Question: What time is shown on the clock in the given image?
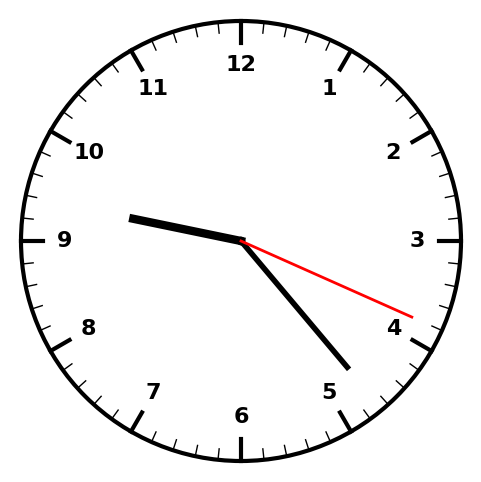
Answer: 09:23:19